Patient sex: M
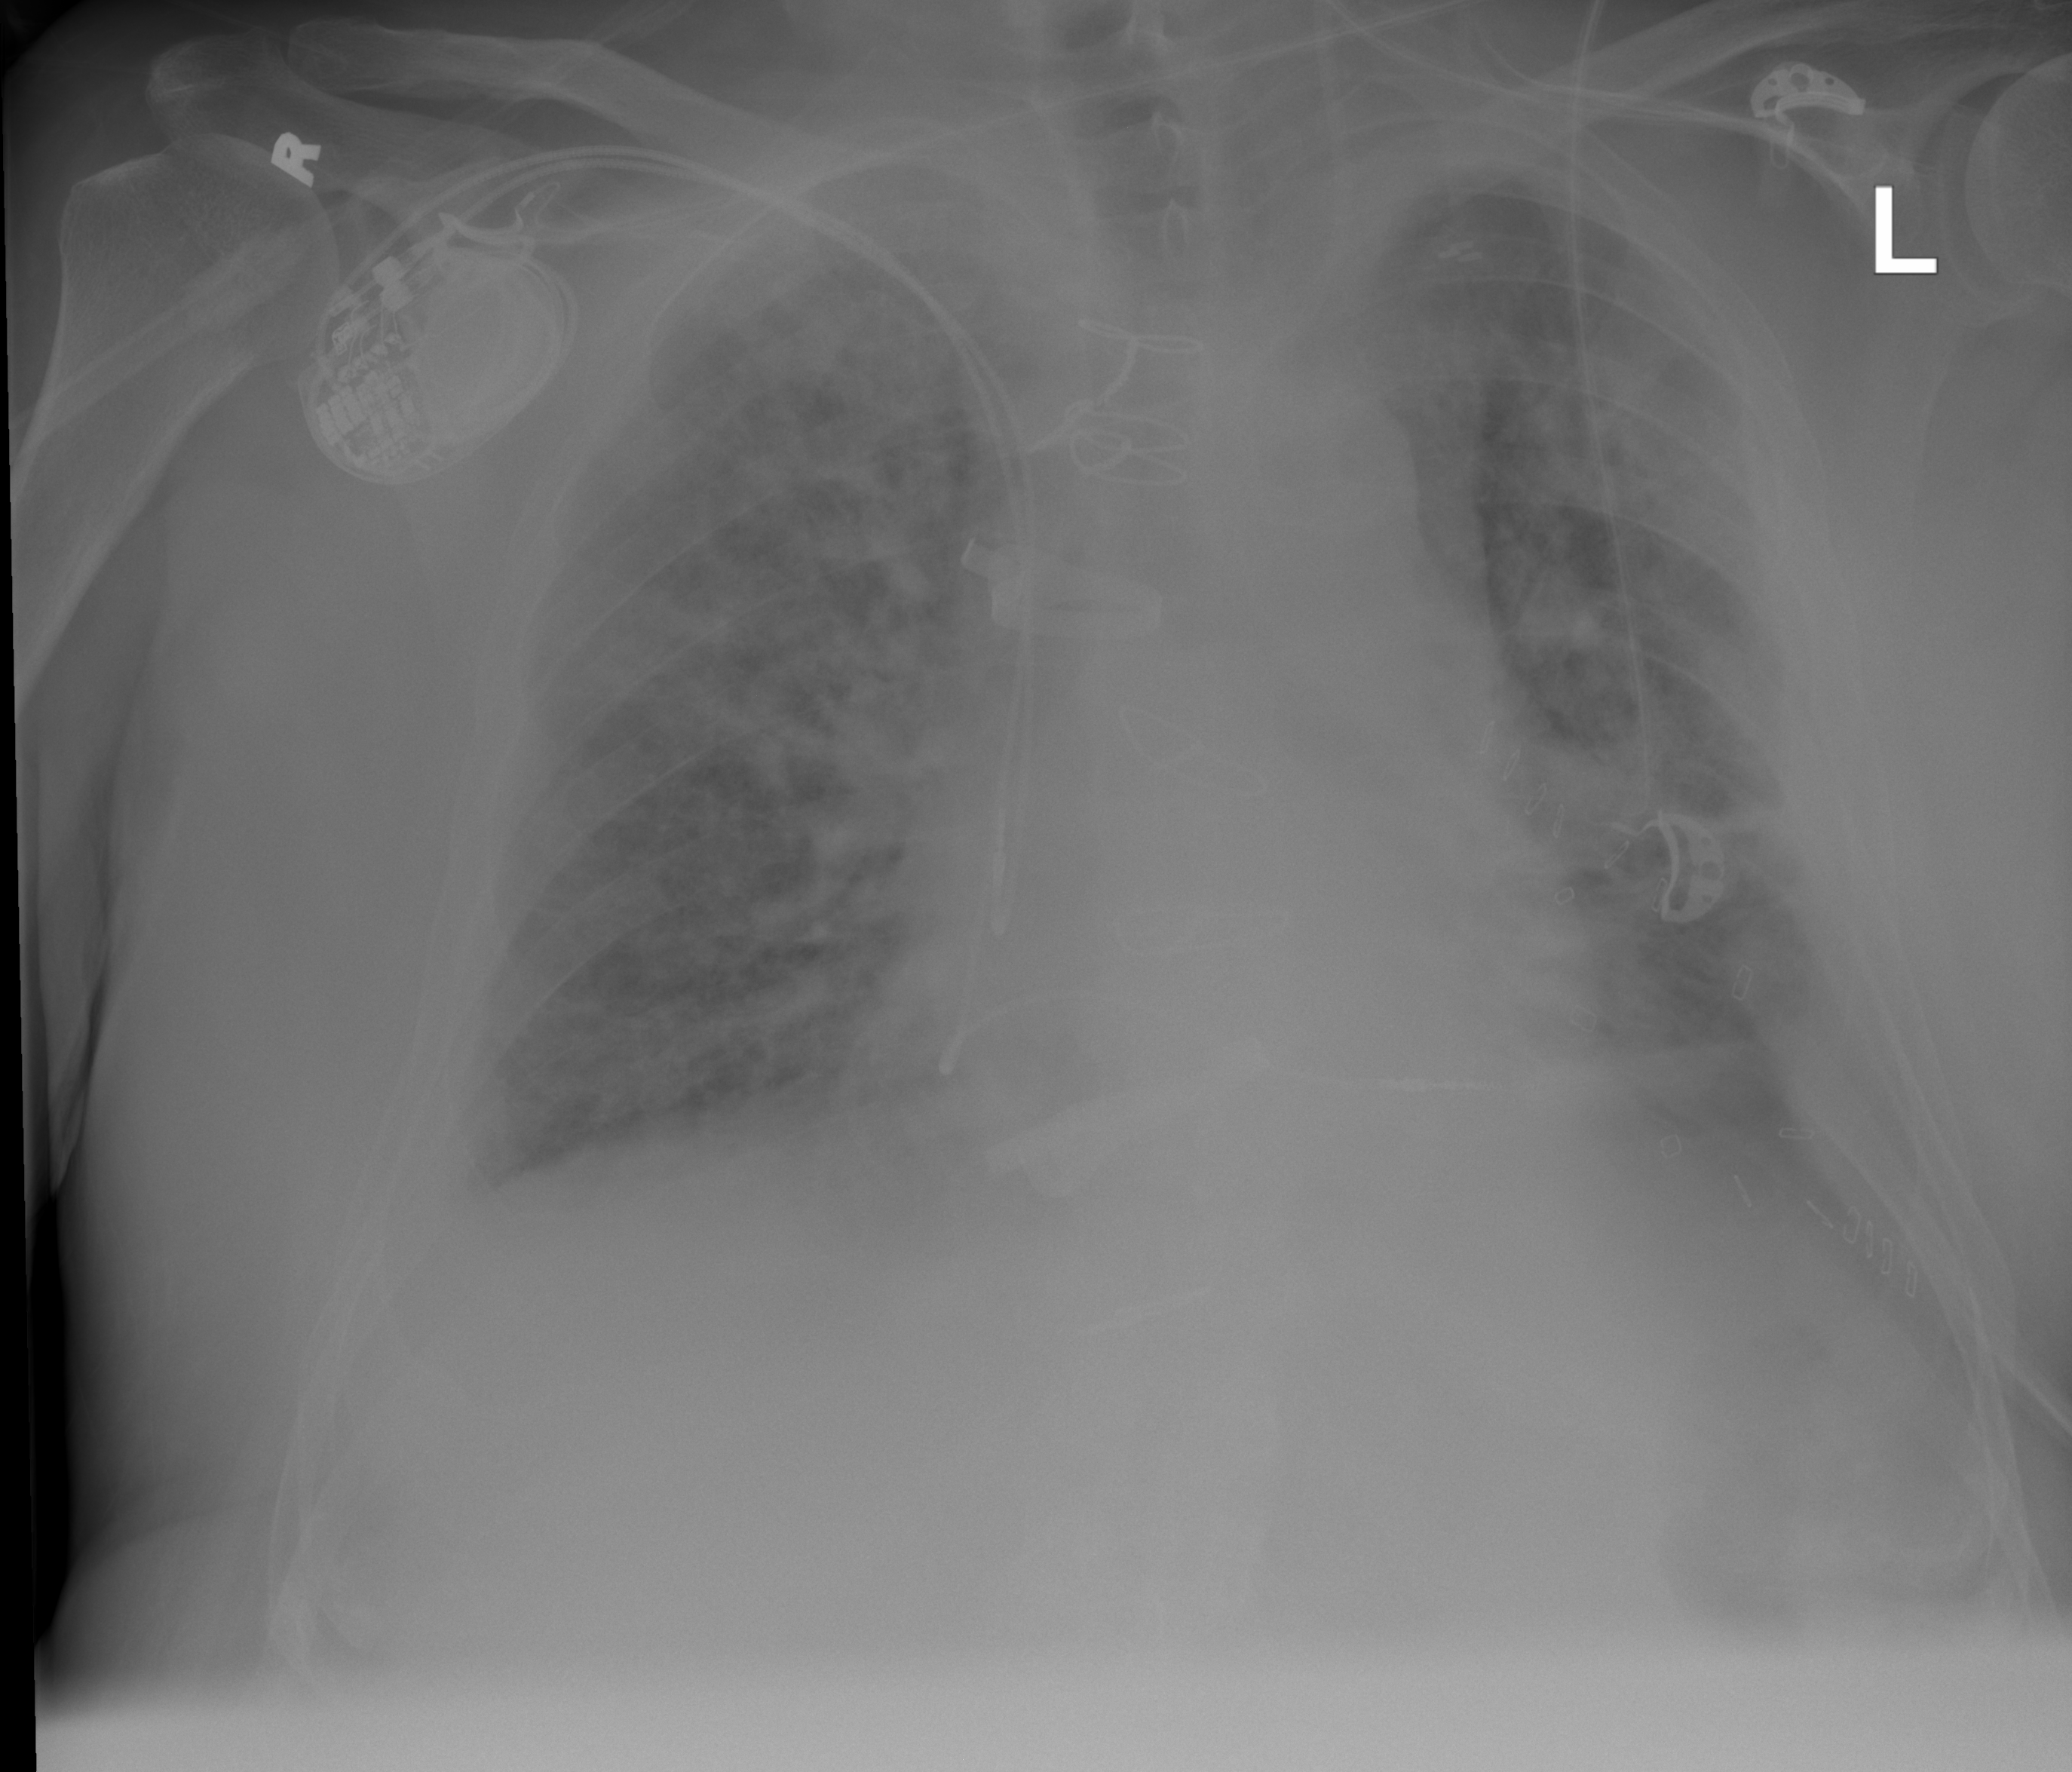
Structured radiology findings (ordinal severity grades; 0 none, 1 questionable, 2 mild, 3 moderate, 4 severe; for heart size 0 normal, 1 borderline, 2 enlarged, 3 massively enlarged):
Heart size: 2
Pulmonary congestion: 2
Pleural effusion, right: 0
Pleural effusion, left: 1
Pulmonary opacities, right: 2
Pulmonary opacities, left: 2
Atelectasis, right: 0
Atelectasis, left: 2